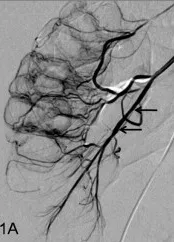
Arteriographic and echocardiography findings. (A) Selective visceral arteriogram demonstrating calibre variation and fusiform dilatation of the inferior mesenteric artery (arrows).
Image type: radiology (ultrasound)